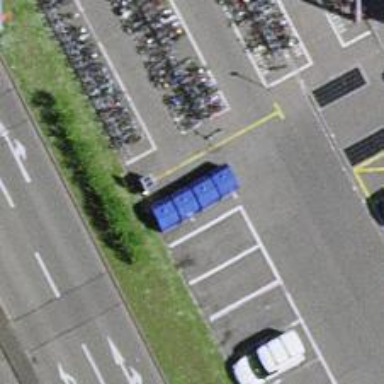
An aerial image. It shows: Recycling container for recycling.